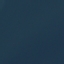
Land use / land cover class: SeaLake